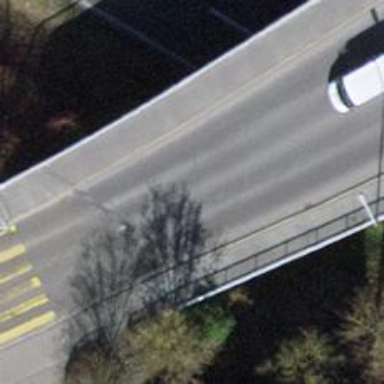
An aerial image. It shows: Primary highway bridge with asphalt surface and dedicated cycle lane on the left.